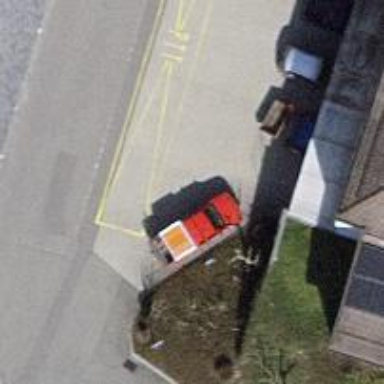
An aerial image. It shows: Bus stop with platform for public transport.